Interaction volume radius: 5 \u00c5
Interaction volume height: 25 \u00c5
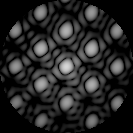
Disorder parameter: 0.08695